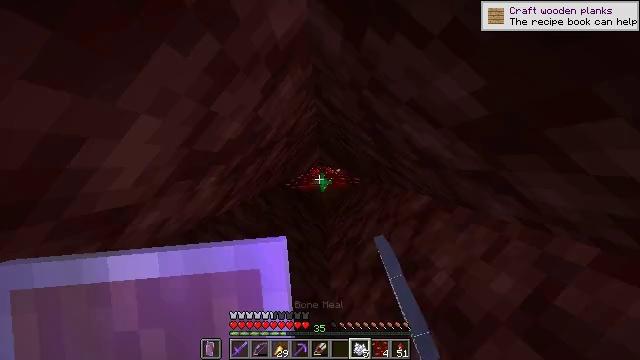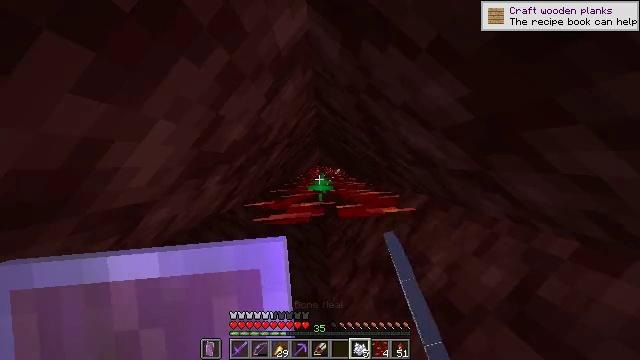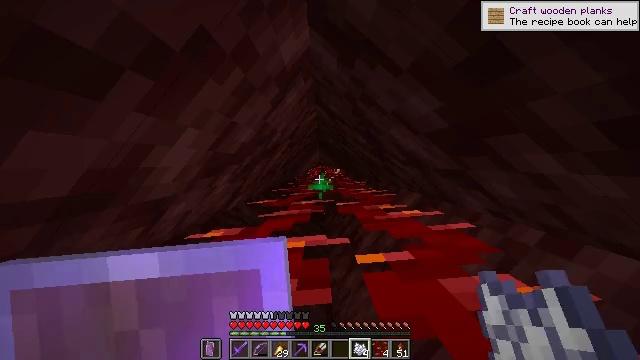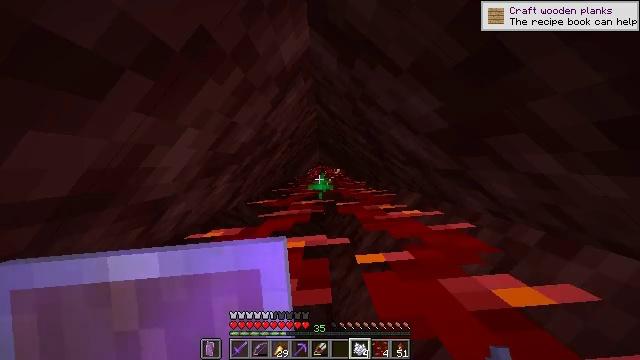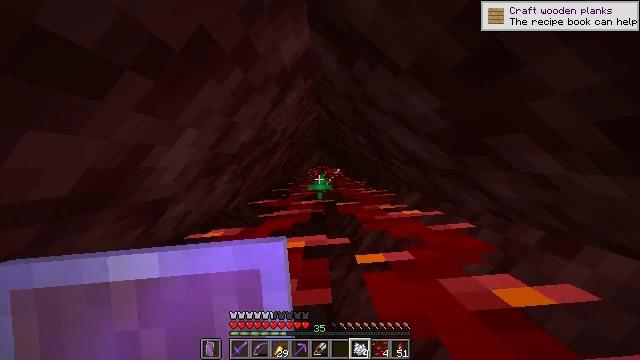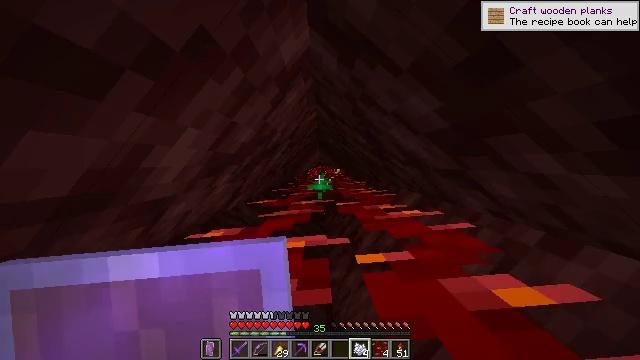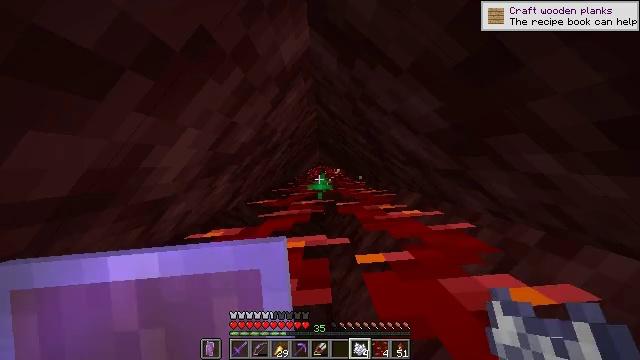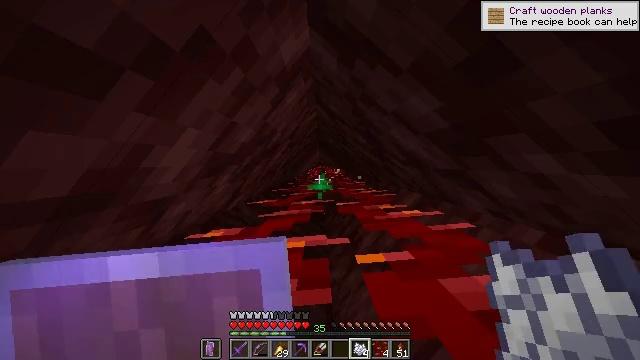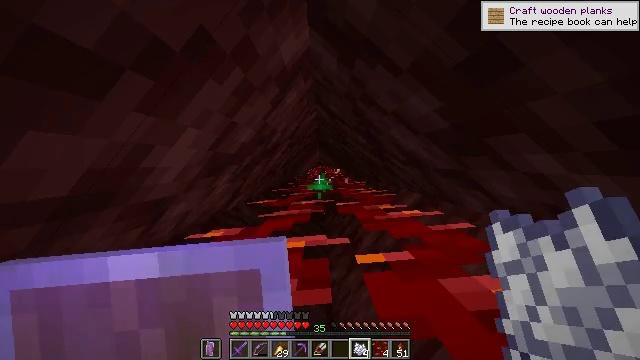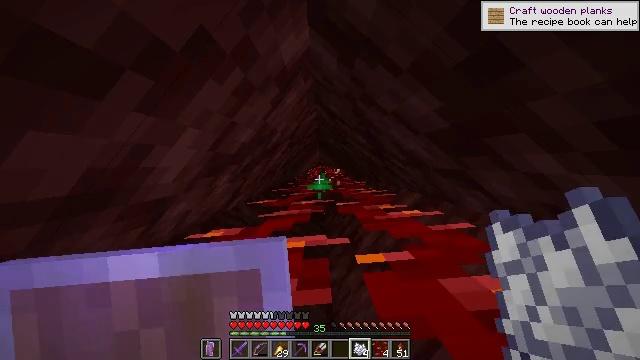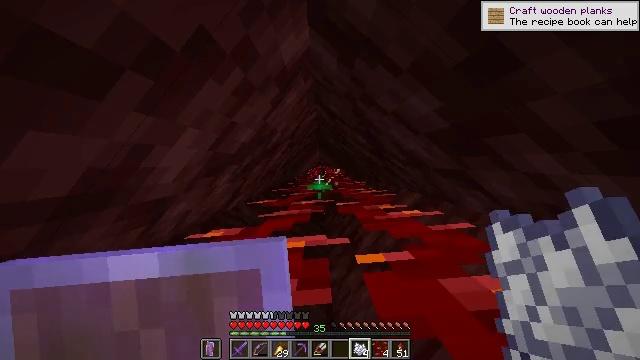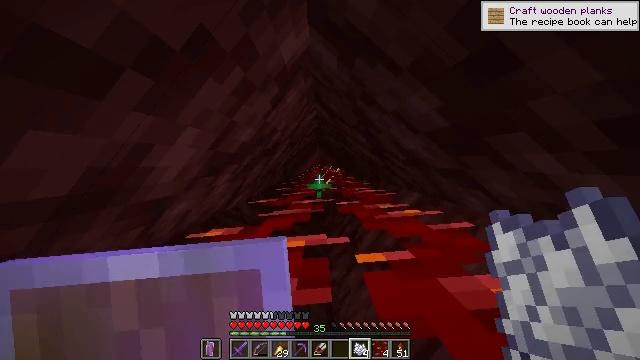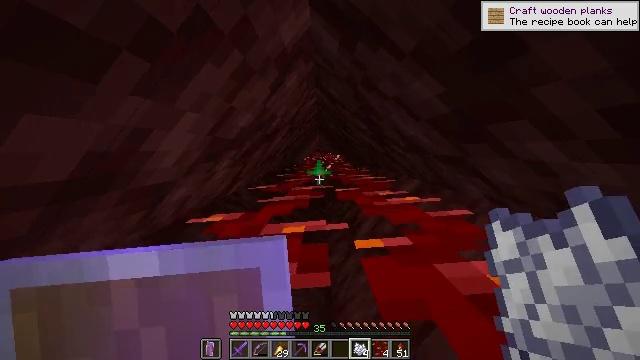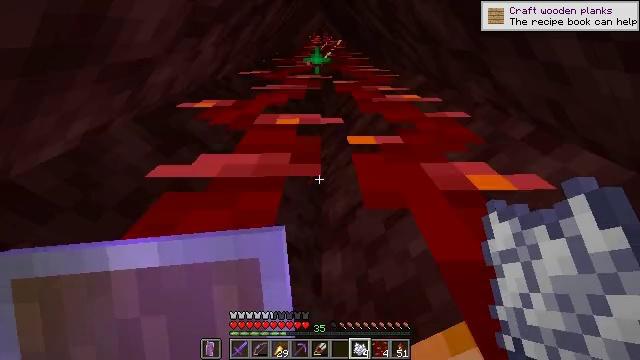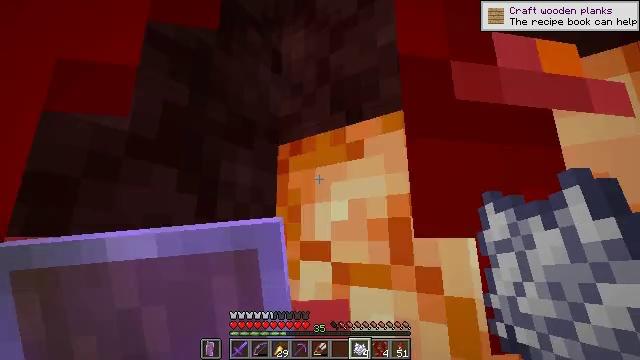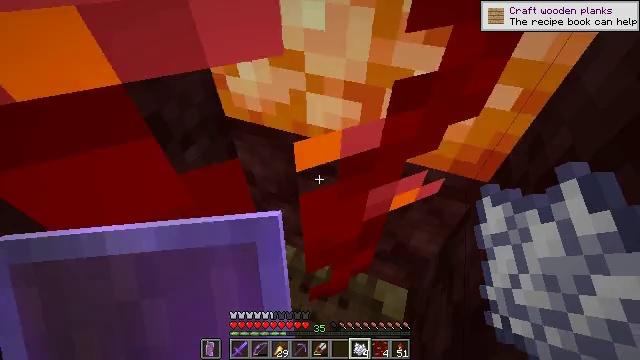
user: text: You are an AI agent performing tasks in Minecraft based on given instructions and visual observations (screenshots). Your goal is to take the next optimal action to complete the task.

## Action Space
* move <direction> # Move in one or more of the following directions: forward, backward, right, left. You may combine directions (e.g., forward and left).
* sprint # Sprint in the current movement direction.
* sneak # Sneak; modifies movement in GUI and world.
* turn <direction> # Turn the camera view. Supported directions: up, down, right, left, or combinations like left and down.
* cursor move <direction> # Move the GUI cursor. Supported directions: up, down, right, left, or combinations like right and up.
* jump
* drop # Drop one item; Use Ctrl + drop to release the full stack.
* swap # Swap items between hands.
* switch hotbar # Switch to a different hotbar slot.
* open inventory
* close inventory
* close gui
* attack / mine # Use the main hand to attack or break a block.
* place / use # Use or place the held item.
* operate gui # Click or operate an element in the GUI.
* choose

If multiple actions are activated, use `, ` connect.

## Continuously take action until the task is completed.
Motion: motion action
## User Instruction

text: Harvest weeping vines plant from the ceiling or ground.
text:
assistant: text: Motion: no_op
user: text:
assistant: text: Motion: no_op
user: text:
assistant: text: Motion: no_op
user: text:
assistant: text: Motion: no_op
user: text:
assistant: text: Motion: no_op
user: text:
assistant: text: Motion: no_op
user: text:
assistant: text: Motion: no_op
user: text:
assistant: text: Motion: no_op
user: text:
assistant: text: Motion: no_op
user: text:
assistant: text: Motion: no_op
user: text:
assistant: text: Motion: no_op
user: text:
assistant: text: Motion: turn down
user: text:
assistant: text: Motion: turn right and down
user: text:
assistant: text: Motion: turn right and down
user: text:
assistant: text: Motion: turn right and down
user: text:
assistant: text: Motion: turn right and down
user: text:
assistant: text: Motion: turn down
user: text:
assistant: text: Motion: no_op
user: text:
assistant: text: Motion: no_op
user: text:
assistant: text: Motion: no_op
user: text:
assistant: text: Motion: no_op
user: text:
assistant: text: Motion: no_op
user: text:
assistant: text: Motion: no_op
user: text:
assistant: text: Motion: no_op
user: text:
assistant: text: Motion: no_op
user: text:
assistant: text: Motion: no_op
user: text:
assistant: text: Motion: no_op
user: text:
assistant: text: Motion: no_op
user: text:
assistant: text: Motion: no_op
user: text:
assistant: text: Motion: no_op